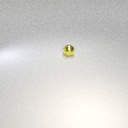
small yellow metal sphere